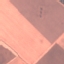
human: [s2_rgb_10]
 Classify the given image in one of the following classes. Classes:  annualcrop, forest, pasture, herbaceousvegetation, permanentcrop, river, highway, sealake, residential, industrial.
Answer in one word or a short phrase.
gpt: AnnualCrop